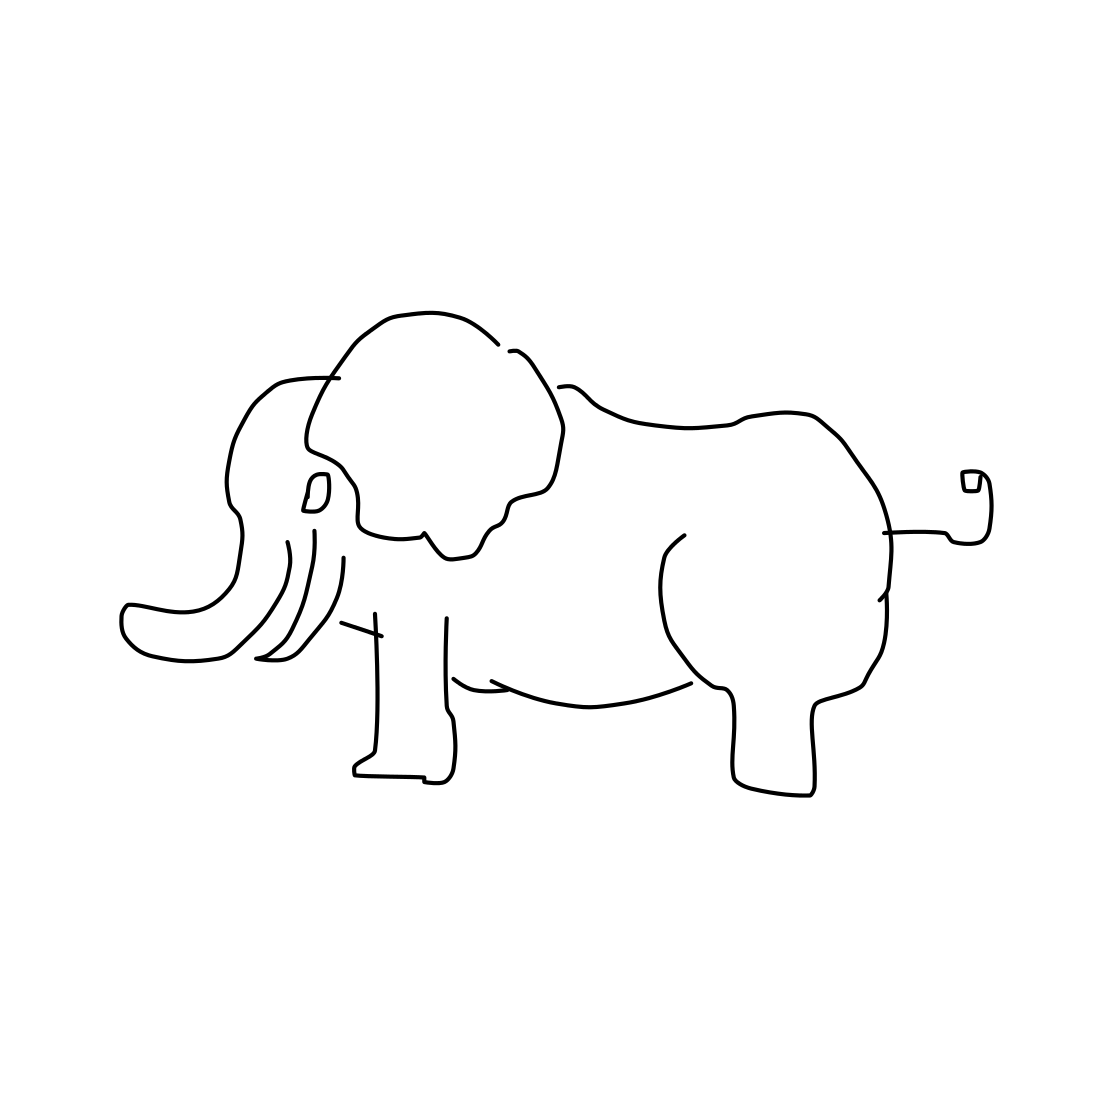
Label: elephant